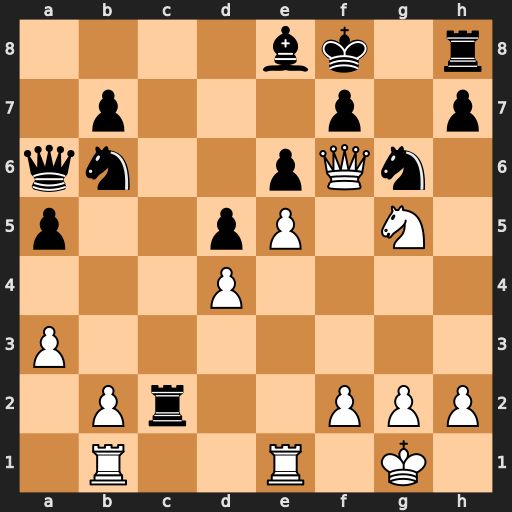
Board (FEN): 4bk1r/1p3p1p/qn2pQn1/p2pP1N1/3P4/P7/1Pr2PPP/1R2R1K1
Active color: w
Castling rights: -
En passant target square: -
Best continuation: Nxe6+ Kg8 Qg7#